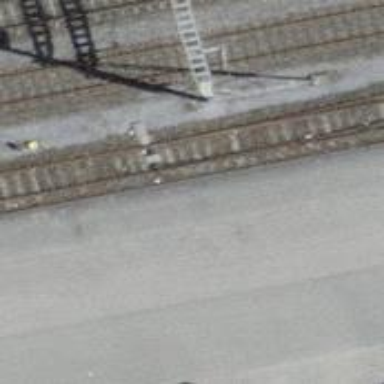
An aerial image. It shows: Railway switch.